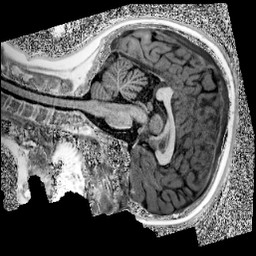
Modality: UNIT1
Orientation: sagittal
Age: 12
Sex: female
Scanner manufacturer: siemens
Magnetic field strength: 3 T
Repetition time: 4 s
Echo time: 0.00299 s